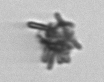
Label: Rhabdolithes